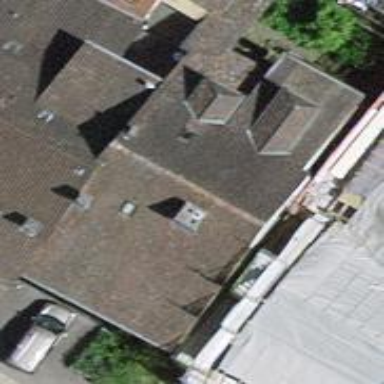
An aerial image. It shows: Terrace building.